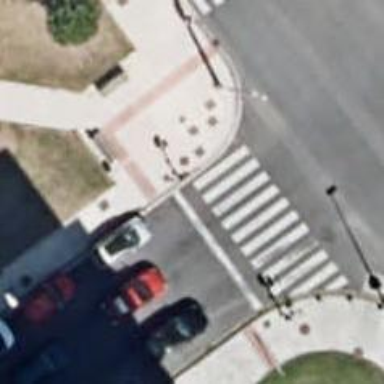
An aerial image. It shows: Traffic signals at road crossing.